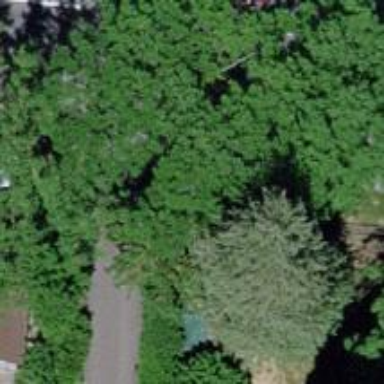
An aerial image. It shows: Tree-lined avenue.